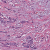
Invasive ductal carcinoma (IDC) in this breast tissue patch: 1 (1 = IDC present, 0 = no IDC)